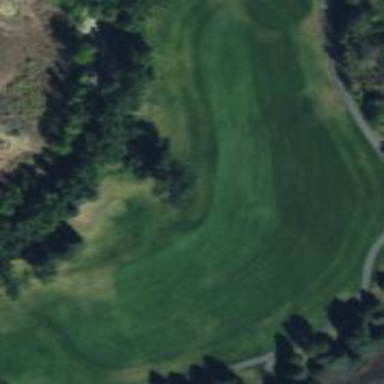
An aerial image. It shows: Grassy area designated as golf fairway.